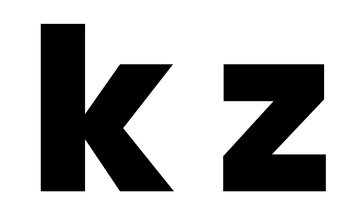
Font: Poppins-ExtraBold